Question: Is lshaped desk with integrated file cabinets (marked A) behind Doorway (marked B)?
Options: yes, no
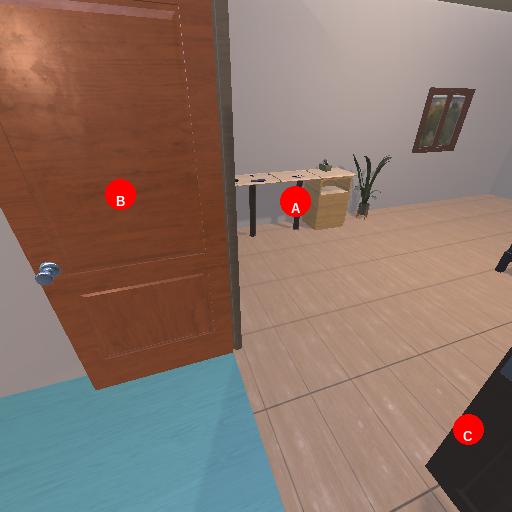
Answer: yes